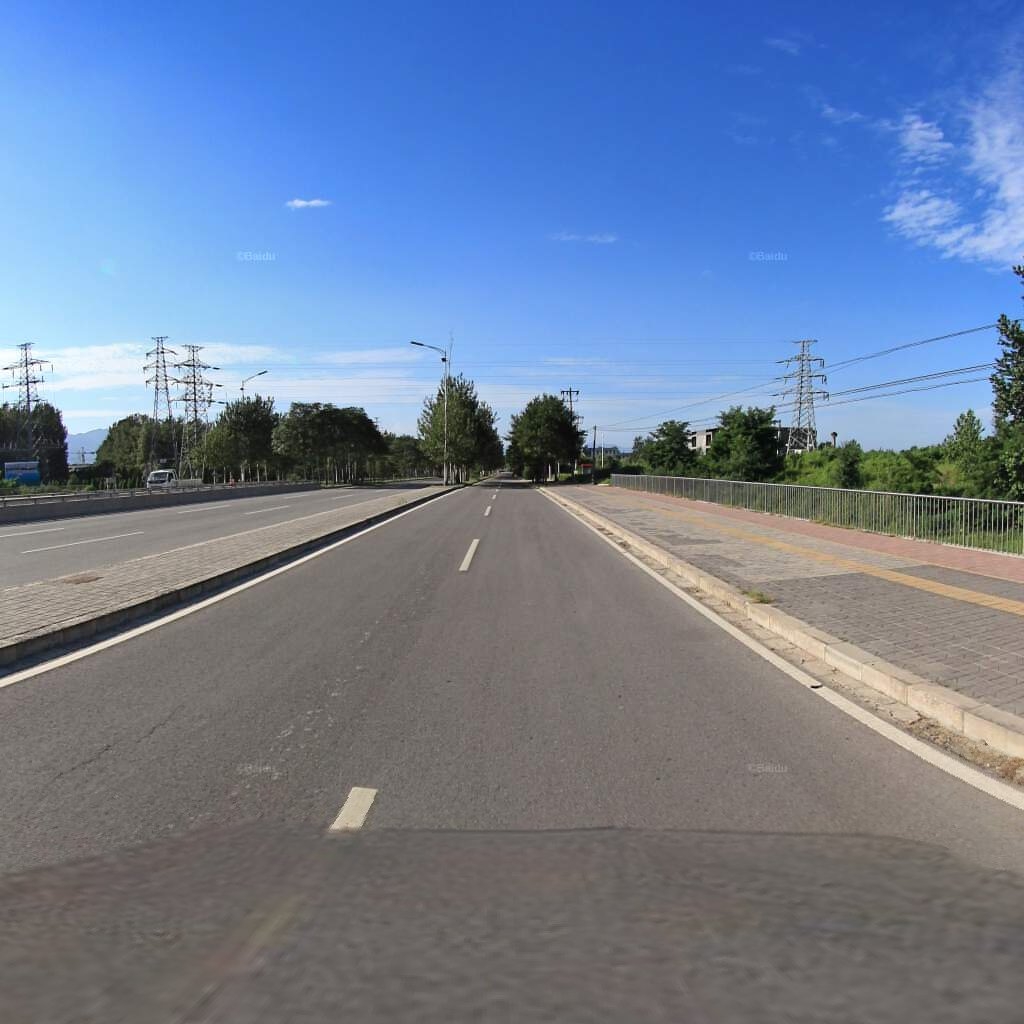
Region: Haidian
Road damage annotations: longitudinal crack, longitudinal crack